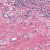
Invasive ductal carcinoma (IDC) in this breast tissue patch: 1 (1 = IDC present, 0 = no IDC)